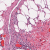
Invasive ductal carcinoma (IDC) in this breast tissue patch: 0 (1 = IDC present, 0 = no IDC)